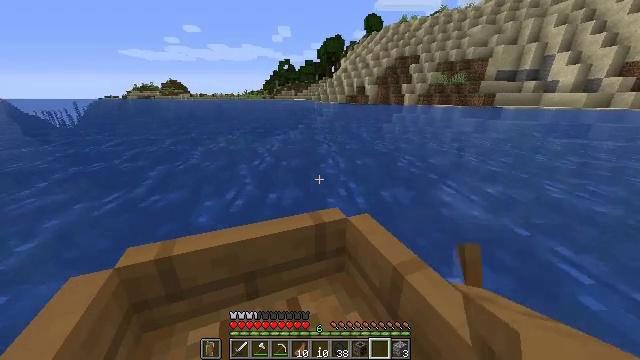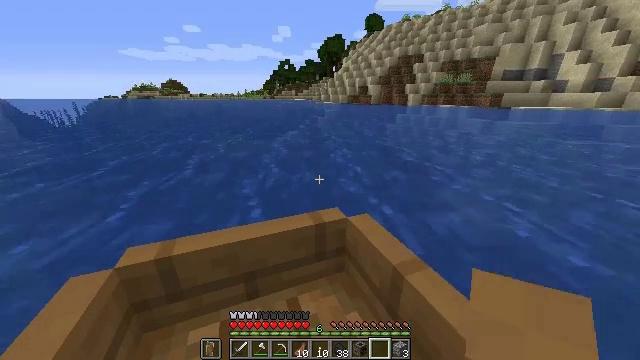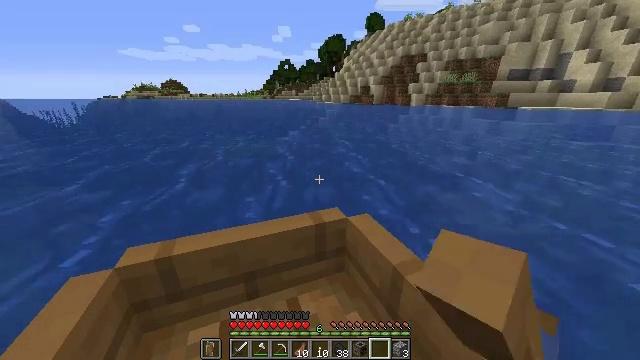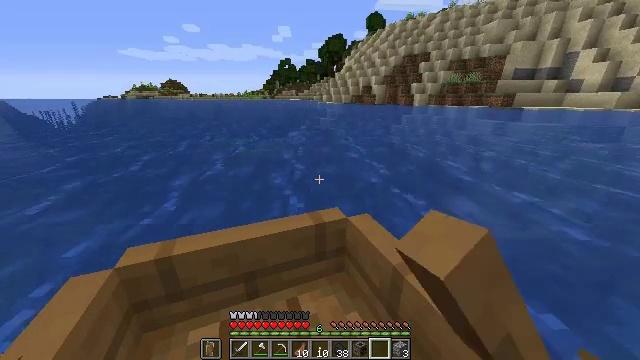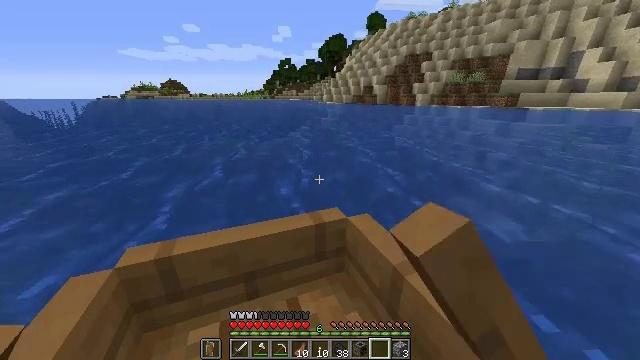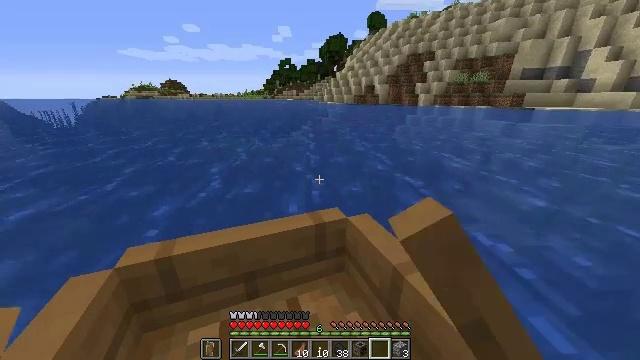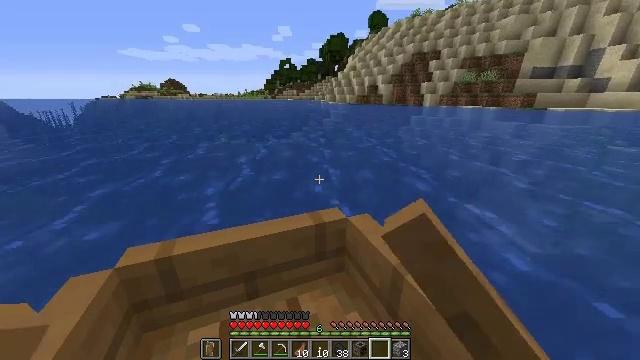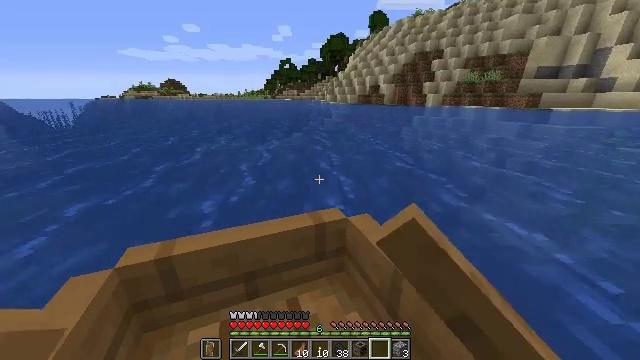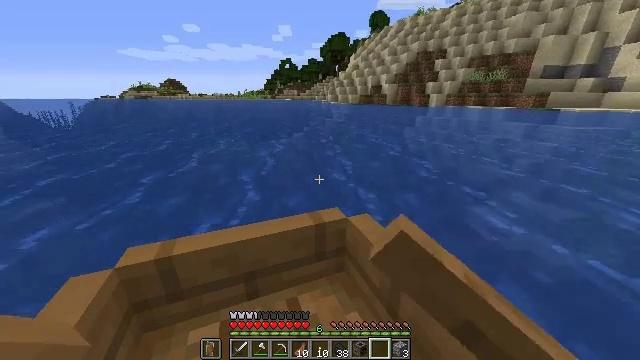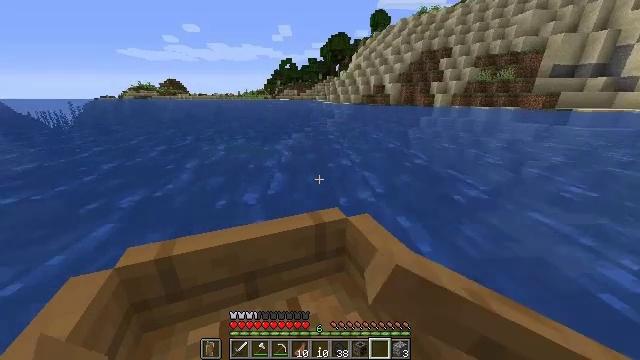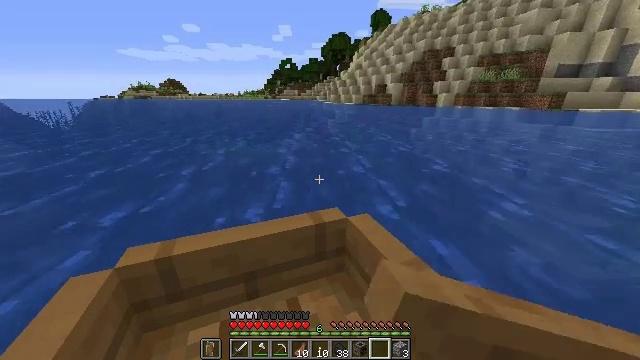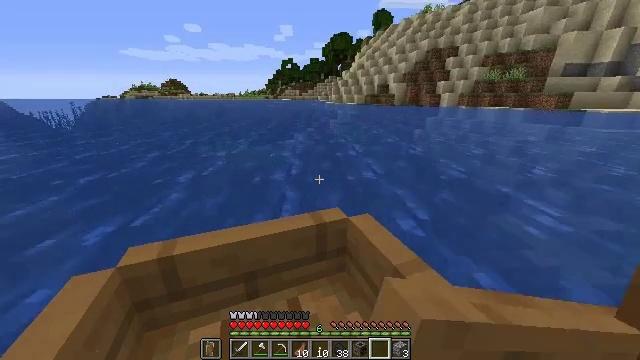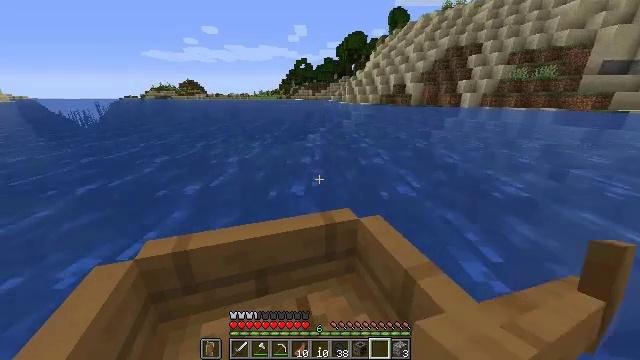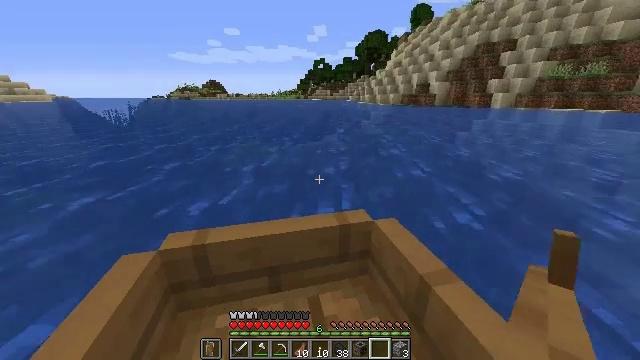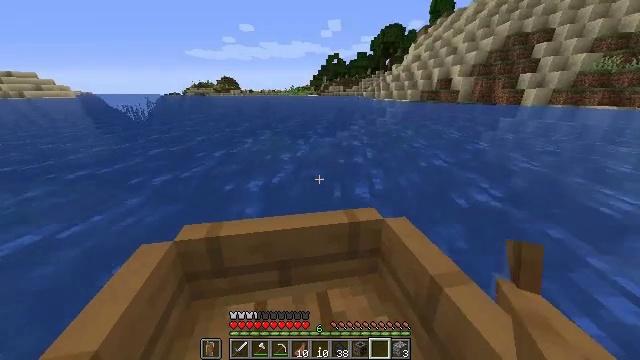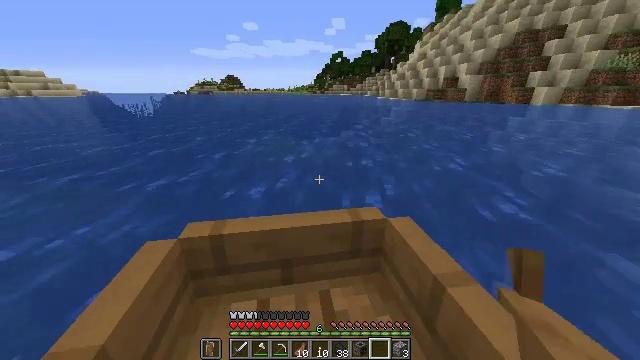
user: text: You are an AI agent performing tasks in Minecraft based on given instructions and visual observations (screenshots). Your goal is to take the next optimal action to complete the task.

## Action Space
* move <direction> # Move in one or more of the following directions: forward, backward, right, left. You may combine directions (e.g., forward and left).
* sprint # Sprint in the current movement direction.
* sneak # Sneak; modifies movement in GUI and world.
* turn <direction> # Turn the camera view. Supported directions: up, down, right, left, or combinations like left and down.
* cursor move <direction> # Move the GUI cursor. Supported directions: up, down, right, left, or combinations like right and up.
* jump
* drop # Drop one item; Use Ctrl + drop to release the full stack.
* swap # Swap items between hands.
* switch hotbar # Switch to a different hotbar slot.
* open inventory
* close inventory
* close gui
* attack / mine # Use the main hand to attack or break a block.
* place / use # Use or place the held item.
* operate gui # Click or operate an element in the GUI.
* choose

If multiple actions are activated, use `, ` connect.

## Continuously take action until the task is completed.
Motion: motion action
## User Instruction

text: Mine the sugar cane near rivers.
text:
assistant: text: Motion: move forward
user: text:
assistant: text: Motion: move forward
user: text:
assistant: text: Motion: move forward
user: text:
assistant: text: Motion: move forward
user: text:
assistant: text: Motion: move forward
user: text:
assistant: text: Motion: move forward
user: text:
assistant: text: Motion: move forward
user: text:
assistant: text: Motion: move forward
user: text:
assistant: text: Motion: move forward
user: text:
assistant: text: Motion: move forward
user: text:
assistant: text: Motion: move forward
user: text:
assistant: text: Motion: move forward, turn left
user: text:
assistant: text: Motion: move forward, turn left
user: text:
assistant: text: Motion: move forward, turn left
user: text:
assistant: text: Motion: move forward
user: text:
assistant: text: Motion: move forward
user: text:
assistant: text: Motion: move forward
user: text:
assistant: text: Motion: move forward
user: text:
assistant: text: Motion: move forward
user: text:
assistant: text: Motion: move forward
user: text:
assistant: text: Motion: move forward
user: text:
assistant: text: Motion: move forward
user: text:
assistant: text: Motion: move forward
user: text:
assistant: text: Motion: move forward
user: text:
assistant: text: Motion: move forward
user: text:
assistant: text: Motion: move forward
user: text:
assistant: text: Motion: move forward
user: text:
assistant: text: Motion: move forward, turn left
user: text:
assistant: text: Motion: move forward, turn left
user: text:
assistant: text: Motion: move forward, turn left